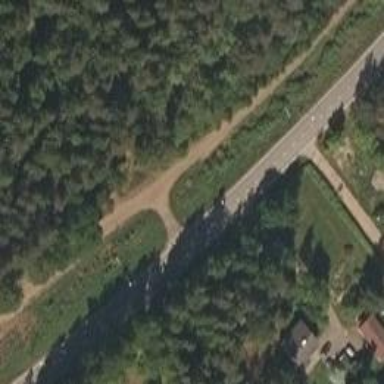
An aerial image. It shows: Cycleway.